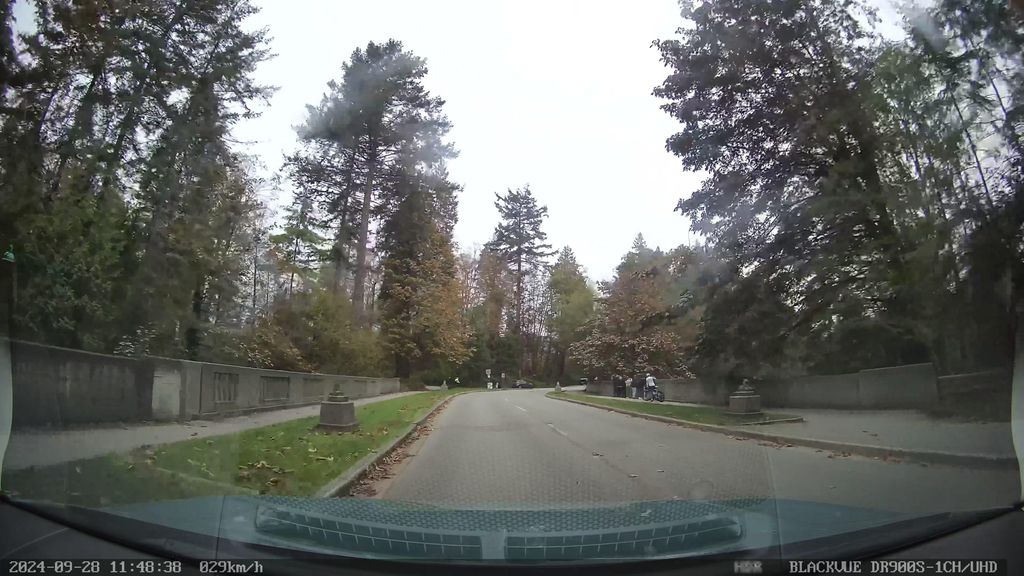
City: vancouver